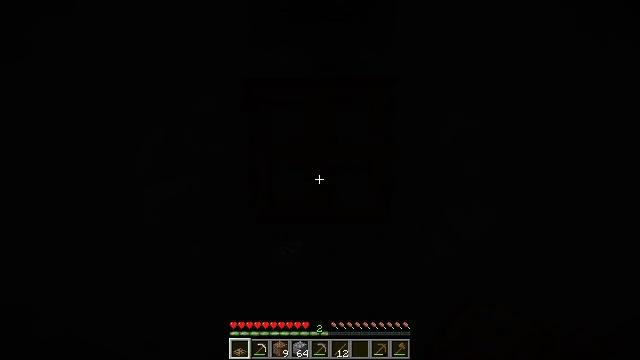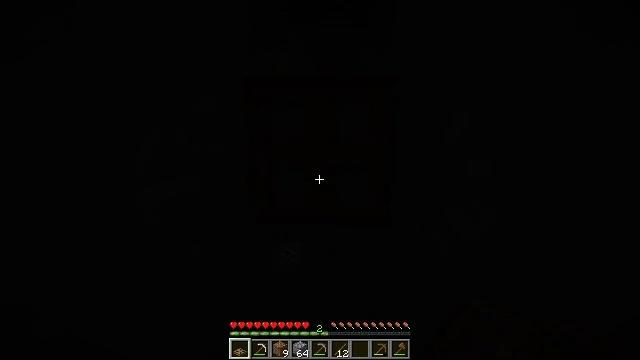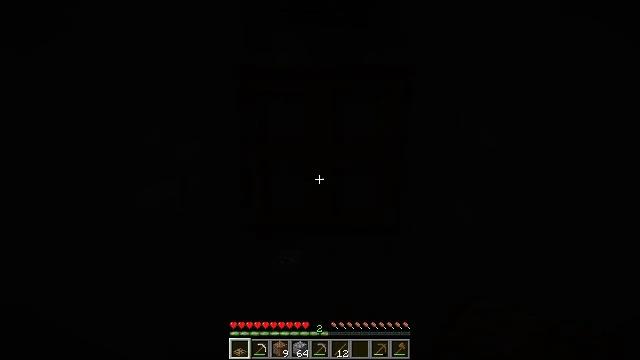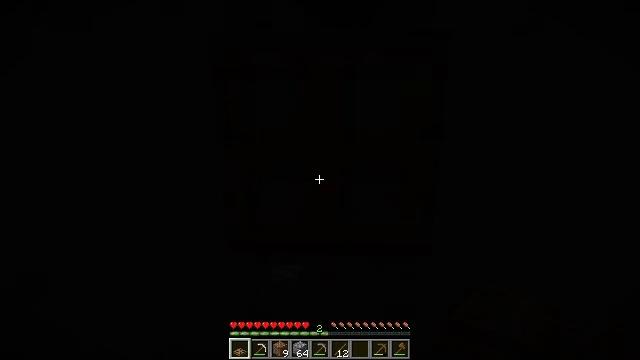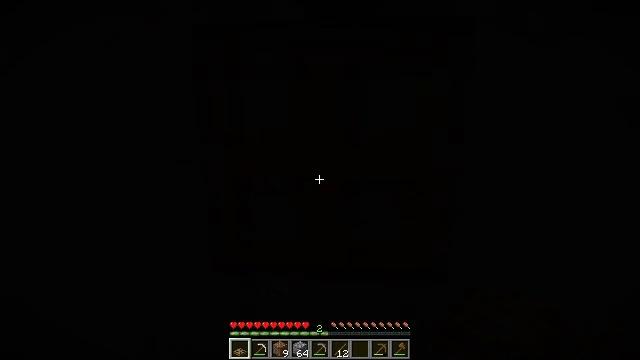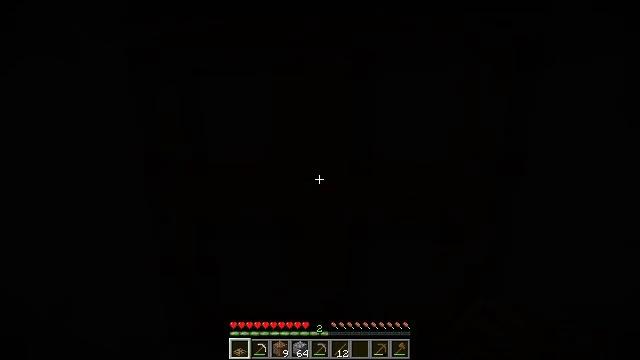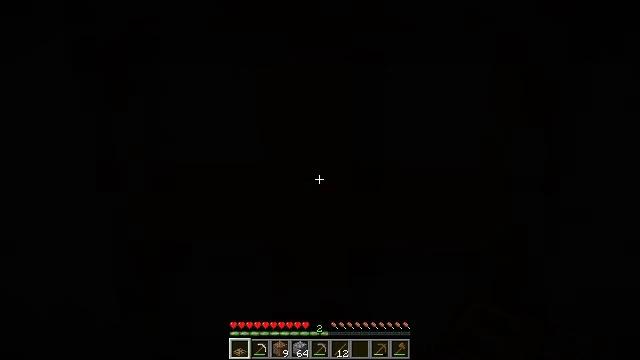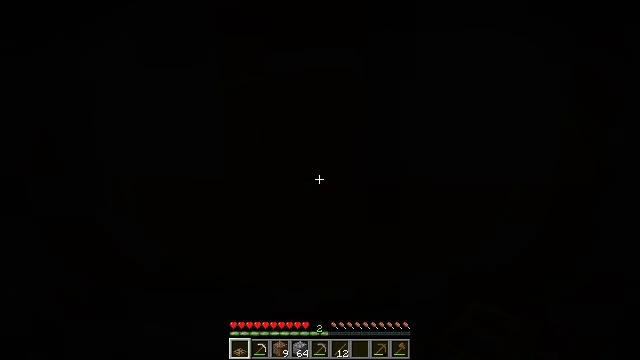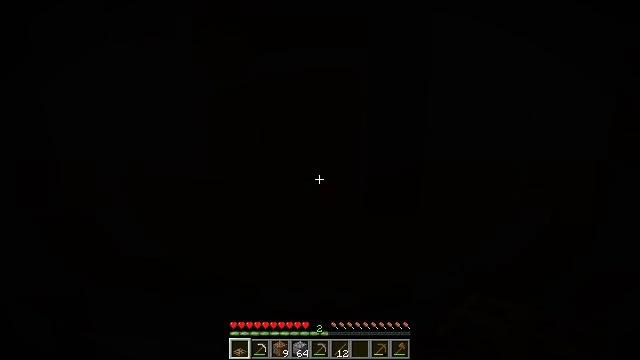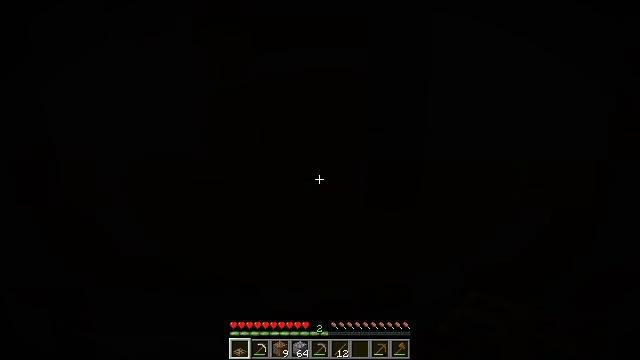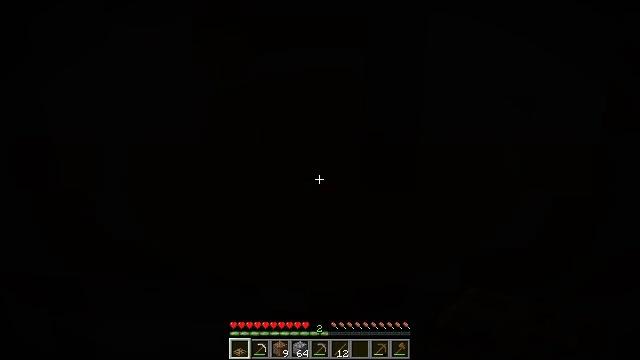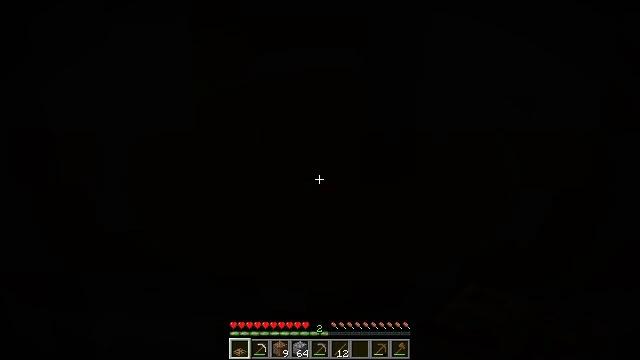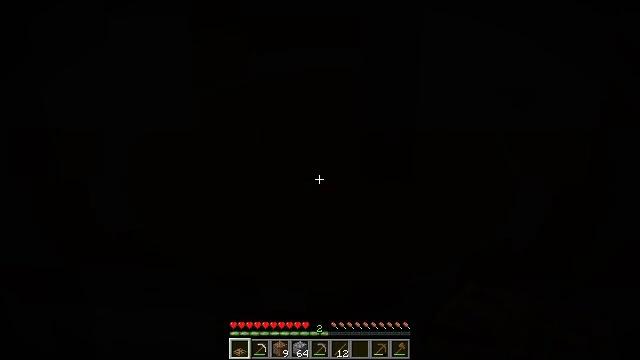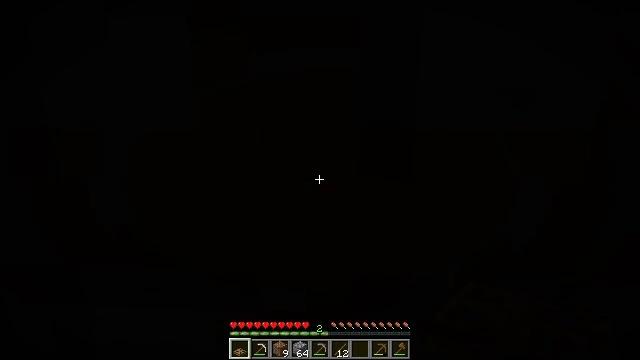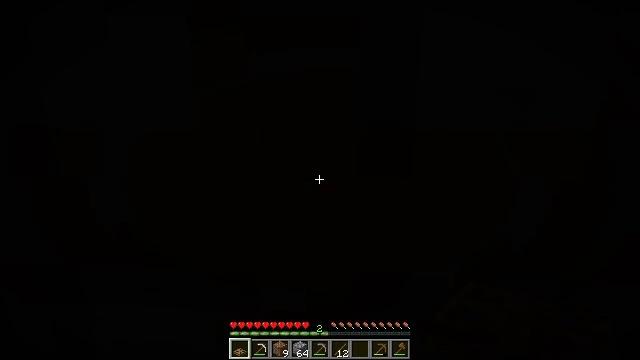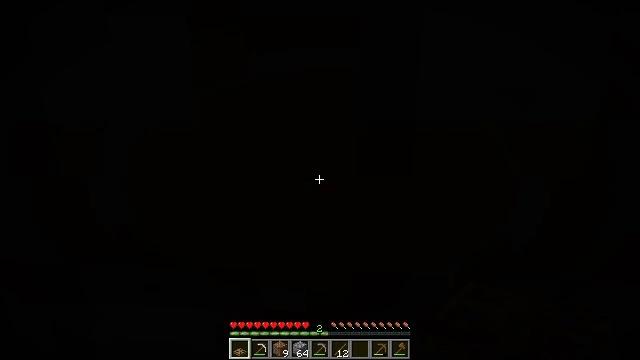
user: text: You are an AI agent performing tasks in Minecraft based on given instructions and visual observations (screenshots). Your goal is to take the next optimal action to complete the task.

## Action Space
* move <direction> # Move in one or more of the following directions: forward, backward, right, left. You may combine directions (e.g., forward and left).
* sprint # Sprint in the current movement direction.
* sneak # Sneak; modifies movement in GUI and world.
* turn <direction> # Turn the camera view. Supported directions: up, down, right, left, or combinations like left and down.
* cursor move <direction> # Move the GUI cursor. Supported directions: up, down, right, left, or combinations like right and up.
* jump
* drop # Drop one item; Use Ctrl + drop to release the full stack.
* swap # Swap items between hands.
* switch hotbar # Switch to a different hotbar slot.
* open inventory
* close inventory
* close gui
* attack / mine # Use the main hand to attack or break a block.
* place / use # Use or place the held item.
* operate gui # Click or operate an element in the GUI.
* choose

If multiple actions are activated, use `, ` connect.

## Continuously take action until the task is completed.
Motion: motion action
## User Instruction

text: Use a stick and redstone dust to craft a redstone torch.
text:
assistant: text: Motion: move forward
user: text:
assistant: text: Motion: move forward
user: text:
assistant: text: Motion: move forward
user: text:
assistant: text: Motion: move forward
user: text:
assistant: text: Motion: move forward
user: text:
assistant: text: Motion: move forward
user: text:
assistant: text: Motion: no_op
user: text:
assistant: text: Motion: no_op
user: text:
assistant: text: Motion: no_op
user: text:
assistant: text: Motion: no_op
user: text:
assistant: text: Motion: no_op
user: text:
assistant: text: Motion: no_op
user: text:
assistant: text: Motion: no_op
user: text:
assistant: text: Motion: no_op
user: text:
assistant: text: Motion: no_op
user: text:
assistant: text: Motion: no_op
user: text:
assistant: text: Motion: no_op
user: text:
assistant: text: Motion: no_op
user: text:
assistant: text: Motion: no_op
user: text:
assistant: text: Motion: use / place
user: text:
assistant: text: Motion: use / place
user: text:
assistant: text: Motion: use / place
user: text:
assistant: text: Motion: no_op
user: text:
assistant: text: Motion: no_op
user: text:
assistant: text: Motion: no_op
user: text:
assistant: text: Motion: no_op
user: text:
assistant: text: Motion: no_op
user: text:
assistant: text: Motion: no_op
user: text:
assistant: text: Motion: no_op
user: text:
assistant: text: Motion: no_op